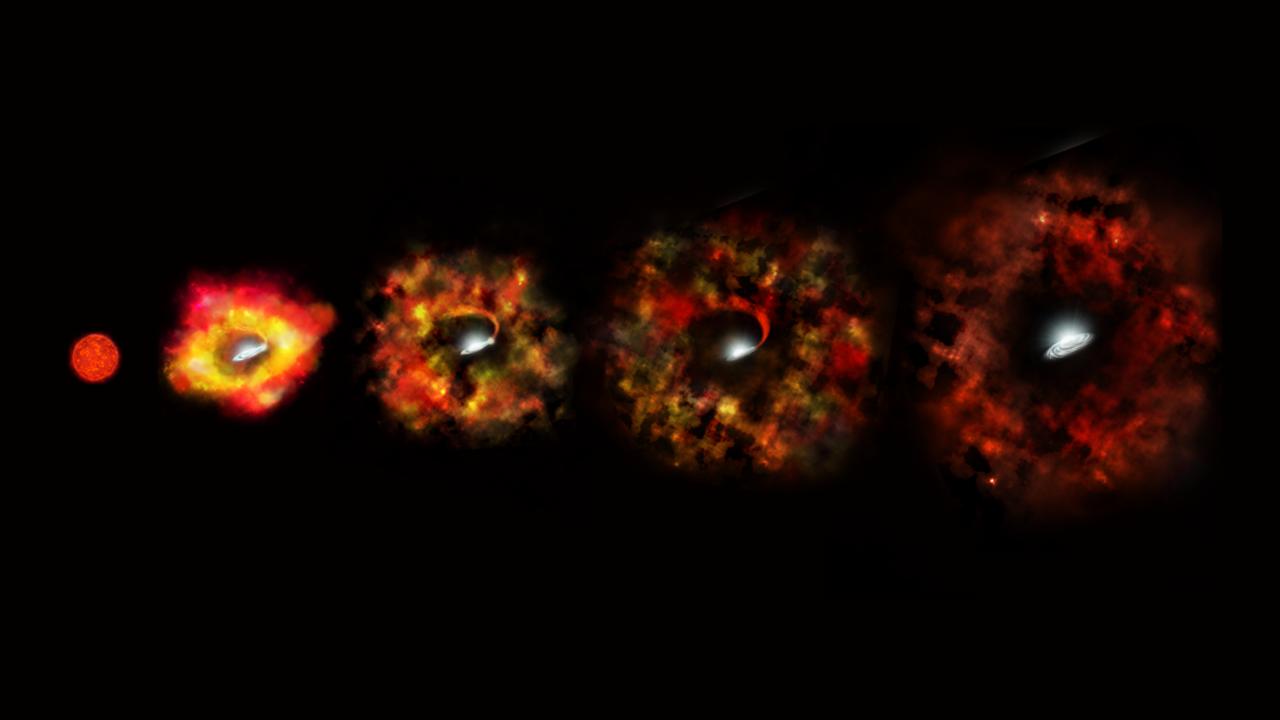
Massive Star Goes Out With a Whimper Instead of a Bang (Artist's Concept) Hubble Space Telescope, Spitzer Space Telescope, N6946-BH1, black hole